Question: I would like to make the colors of the points on the scatter plot correspond to the value of the void fraction, but on a logarithmic scale to amplify differences. I did this, but now when I do plt.colorbar(), it displays the log of the void fraction, when I really want the actual void fraction. How can I make a log scale on the colorbar with the appropriate labels of the void fraction, which belongs to [0.00001,1]?
Here is an image of the plot I have now, but the void fraction colorbar is not appropriately labeled to correspond to the true void fraction, instead of the log of it.

'''
fig = plt.figure()
plt.scatter(x,y,edgecolors='none',s=marker_size,c=np.log(void_fraction))
plt.colorbar()
plt.title('Colorbar: void fraction')
'''
Thanks for your help.
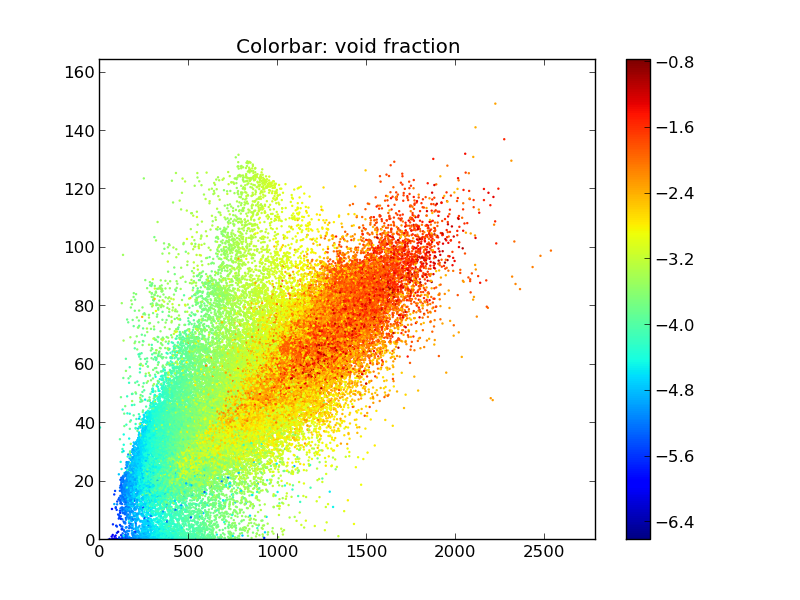
Answer: There is now a section of the documentation describing <URL>
The way that 'matplotlib' does color mapping is in two steps, first a 'Normalize' function (wrapped up by the sub-classes of 'matplotlib.colors.Normalize') which maps the data you hand in to '[0, 1]'. The second step maps values in '[0,1]' -> RGBA space.
You just need to use the 'LogNorm' normalization class, passed in with the 'norm' kwarg.
'''
plt.scatter(x,y,edgecolors='none',s=marker_size,c=void_fraction,
norm=matplotlib.colors.LogNorm())
'''
When you want to scale/tweak data for plotting, it is better to let 'matplotlib' do the transformations than to do it your self.
- 'Normalize'<URL>